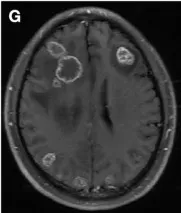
Brain MRI images of the patient. And irregular ring enhancement after injection of Gd-DTPA.
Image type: radiology (mri)